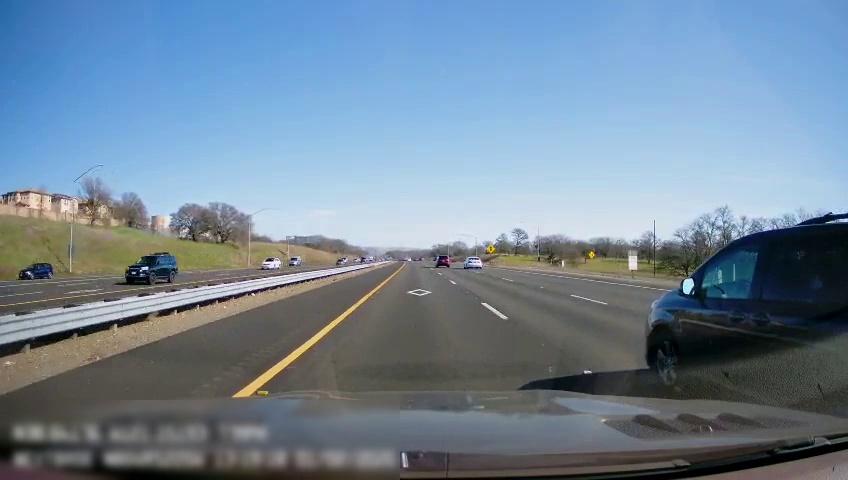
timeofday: Day
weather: Sunny
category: Drivable Space
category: Drivable Space
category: Vehicles | Car
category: Vehicles | SUV
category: Vehicles | Car
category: Vehicles | SUV
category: Vehicles | SUV
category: Vehicles | SUV
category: Vehicles | Car
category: Vehicles | Car
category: Lanes | Opposite Lane
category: Lanes | Opposite Lane
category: Lanes | Opposite Lane
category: Lanes | Current Lane
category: Lanes | Current Lane
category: Lanes | Alternate Lane
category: Lanes | Alternate Lane
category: Traffic | Signs